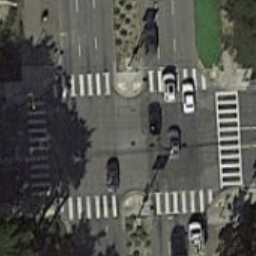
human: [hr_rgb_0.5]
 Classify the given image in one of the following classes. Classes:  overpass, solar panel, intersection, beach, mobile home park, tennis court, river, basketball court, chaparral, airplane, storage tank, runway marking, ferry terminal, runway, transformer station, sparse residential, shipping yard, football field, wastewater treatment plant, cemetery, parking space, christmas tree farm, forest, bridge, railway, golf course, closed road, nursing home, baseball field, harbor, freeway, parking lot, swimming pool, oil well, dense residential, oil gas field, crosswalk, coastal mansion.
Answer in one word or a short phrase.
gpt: crosswalk